Chest X-ray:
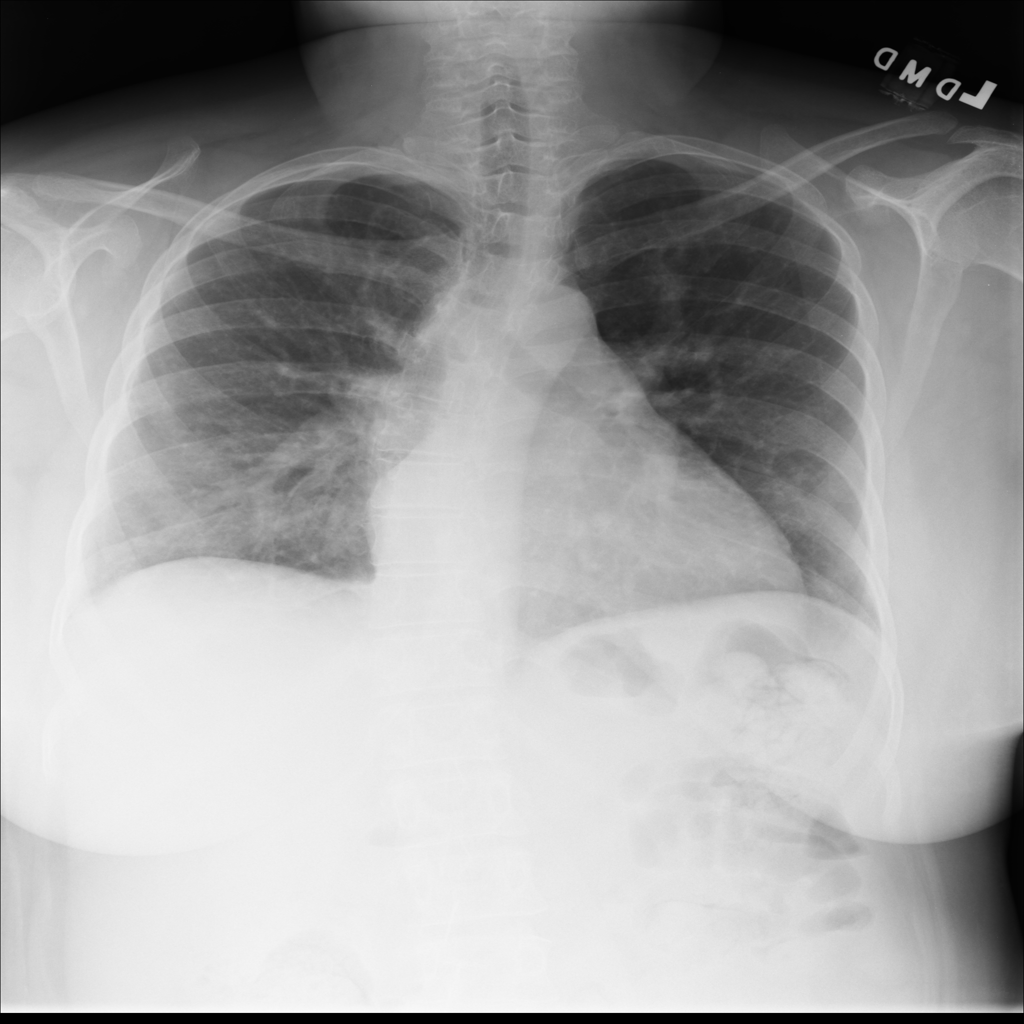
Findings: Consolidation
No abnormal finding: no